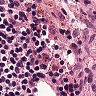
Metastatic tissue present: no